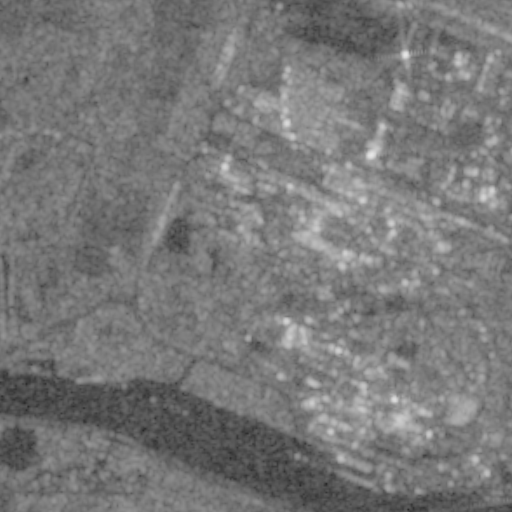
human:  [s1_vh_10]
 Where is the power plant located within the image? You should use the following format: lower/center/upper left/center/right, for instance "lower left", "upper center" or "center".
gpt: The power plant is located in the lower center of the image.
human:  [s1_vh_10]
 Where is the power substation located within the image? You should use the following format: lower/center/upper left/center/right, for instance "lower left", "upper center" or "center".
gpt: The power substation is located in the center of the image.
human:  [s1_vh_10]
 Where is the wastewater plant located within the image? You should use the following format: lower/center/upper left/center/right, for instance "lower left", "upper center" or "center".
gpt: The wastewater plant is located in the center right of the image.
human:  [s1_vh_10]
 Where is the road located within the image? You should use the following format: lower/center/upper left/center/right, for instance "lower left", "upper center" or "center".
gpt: There is no road in the image.

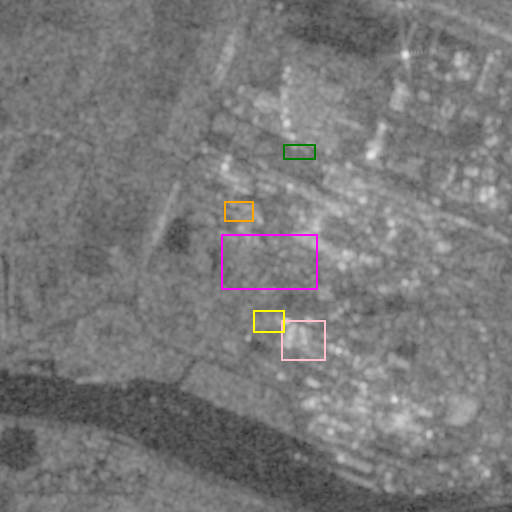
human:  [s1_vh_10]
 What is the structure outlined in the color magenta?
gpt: The structure outlined in magenta is a landfill.
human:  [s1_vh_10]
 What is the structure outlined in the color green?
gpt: The structure outlined in green is a parking lot.
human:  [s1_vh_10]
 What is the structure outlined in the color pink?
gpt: The structure outlined in pink is a power plant.
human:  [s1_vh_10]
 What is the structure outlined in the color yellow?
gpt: The structure outlined in yellow is a power substation.
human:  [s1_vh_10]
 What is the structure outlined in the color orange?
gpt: The structure outlined in orange is a wastewater plant.
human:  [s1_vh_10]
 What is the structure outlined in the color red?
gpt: There is no red outline.